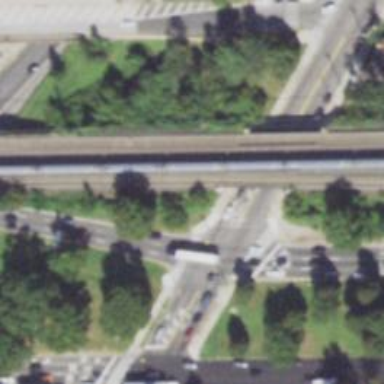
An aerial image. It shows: Bridge over electrified railway tracks.